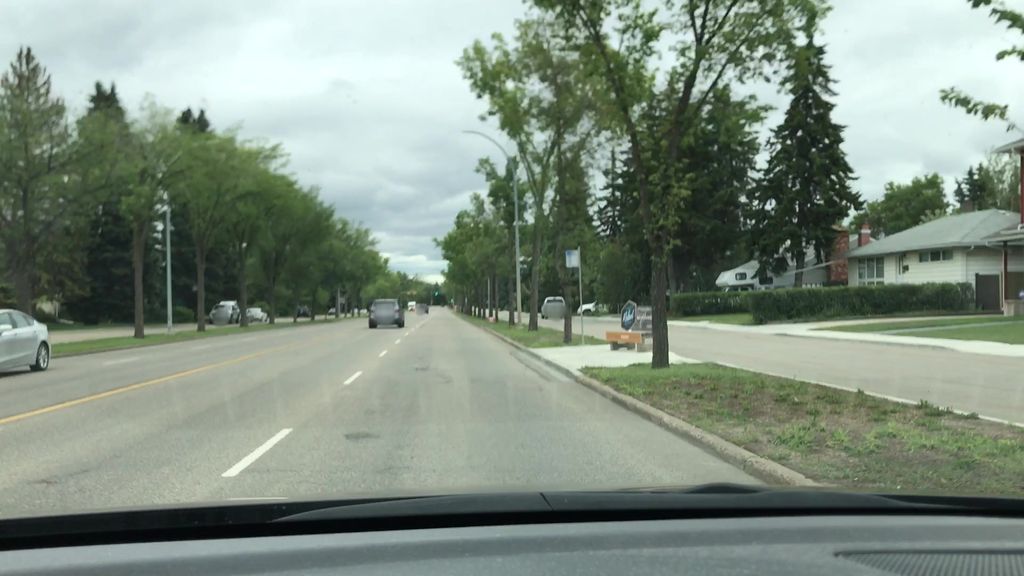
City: edmonton